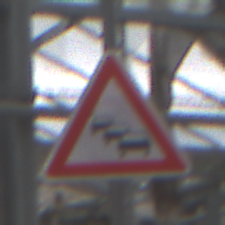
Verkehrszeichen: Stau
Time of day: Midday
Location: Roofed (Special)
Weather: Overcast
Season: NotSpecified
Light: Natural